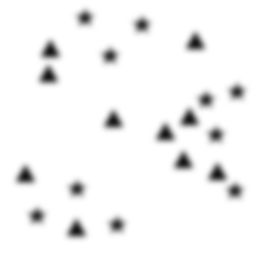
Squares: 0
Triangles: 10
Stars: 10
Total shapes: 20